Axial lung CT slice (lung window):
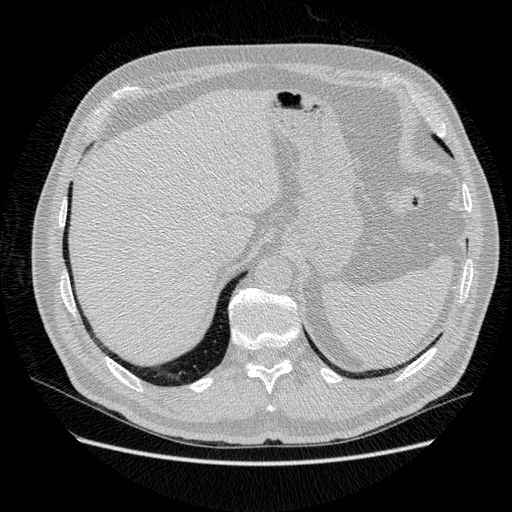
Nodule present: no